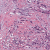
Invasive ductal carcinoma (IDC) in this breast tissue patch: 1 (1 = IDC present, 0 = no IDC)